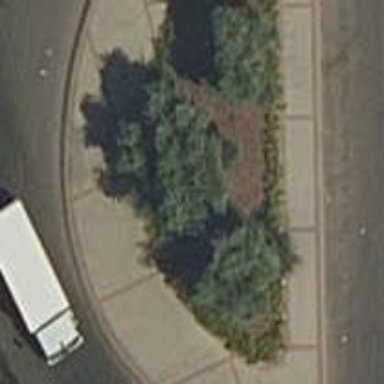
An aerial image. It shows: Kerb barrier.